一年级 · 立体几何学
可以向任意方向滚动的是（）。
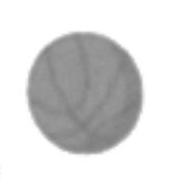
A.
   B.

C.

答案: C